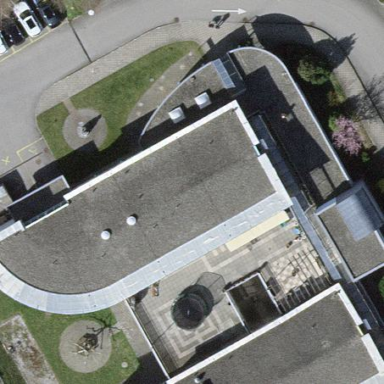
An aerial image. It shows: Building.